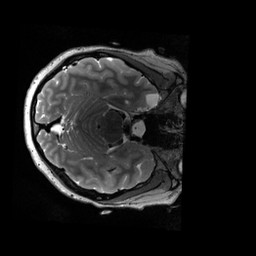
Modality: T2w
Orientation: axial
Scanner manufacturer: siemens
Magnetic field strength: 3 T
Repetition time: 3.2 s
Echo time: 0.564 s